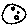
Label: moon